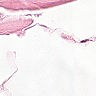
Metastatic tissue present: no